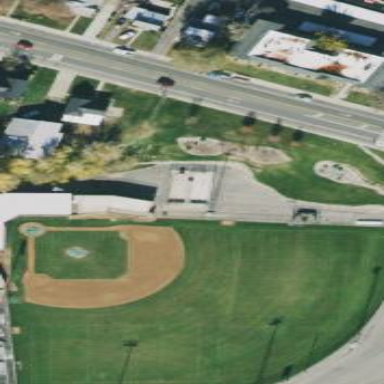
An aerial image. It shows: Baseball pitch for leisure land activities.